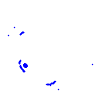
Particle: pion